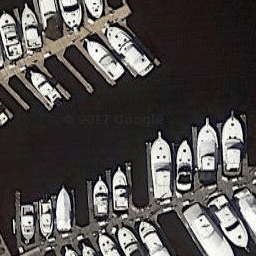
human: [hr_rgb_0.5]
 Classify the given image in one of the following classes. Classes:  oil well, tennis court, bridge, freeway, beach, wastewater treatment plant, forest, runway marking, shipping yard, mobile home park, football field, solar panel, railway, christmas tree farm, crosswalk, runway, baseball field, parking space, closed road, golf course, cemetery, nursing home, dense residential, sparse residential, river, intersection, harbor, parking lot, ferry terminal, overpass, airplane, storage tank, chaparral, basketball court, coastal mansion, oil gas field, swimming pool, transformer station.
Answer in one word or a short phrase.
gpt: harbor